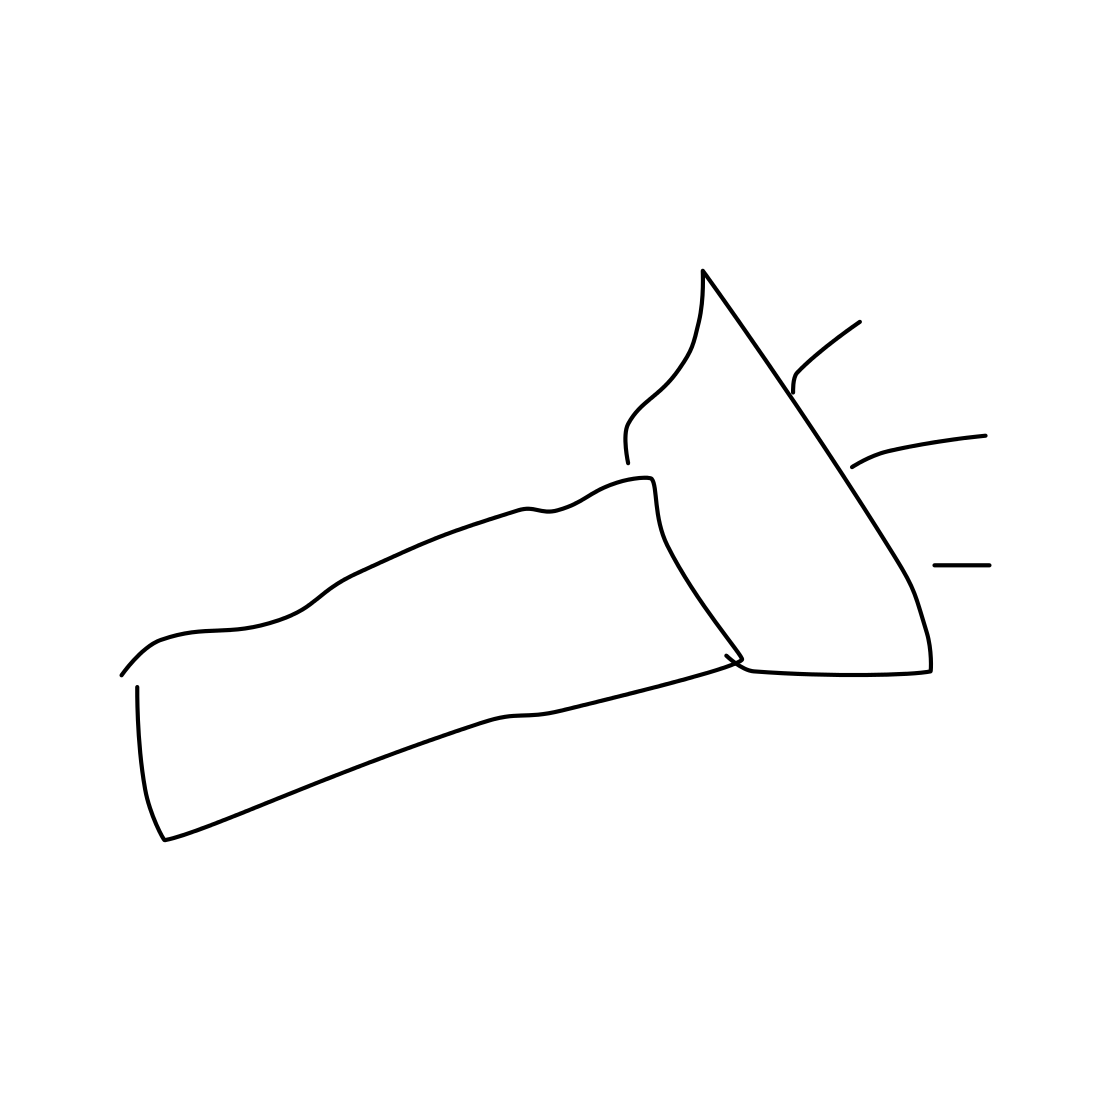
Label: flashlight